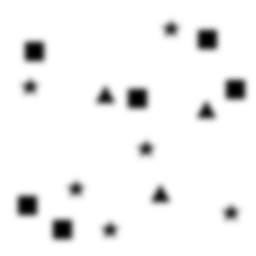
Squares: 6
Triangles: 3
Stars: 6
Total shapes: 15